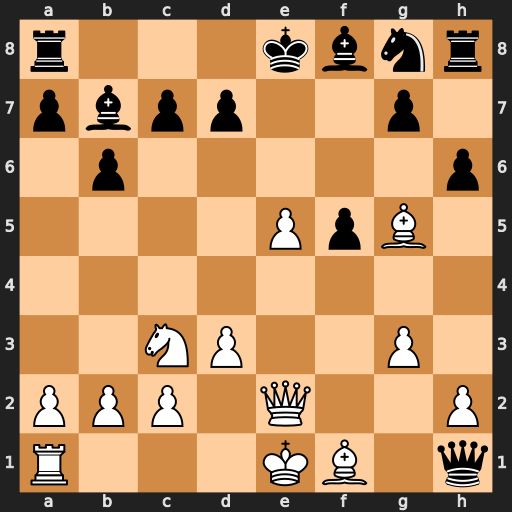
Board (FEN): r3kbnr/pbpp2p1/1p5p/4PpB1/8/2NP2P1/PPP1Q2P/R3KB1q
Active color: w
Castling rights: Qkq
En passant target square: -
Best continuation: Qh5+ g6 Qxg6#